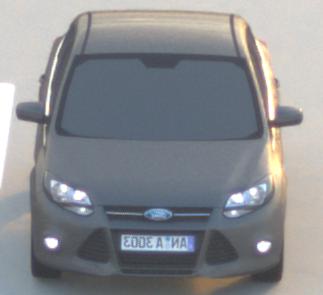
Make: Ford
Model: Focus 1.6 Ti-VCT
Detailed model: Focus (III)
Model produced from: 2011/09
Model produced until: 2014/09
Doors: 5
Color: gray
Road condition: dry road
Daytime: sunrise or sunset
Contrast: medium contrast